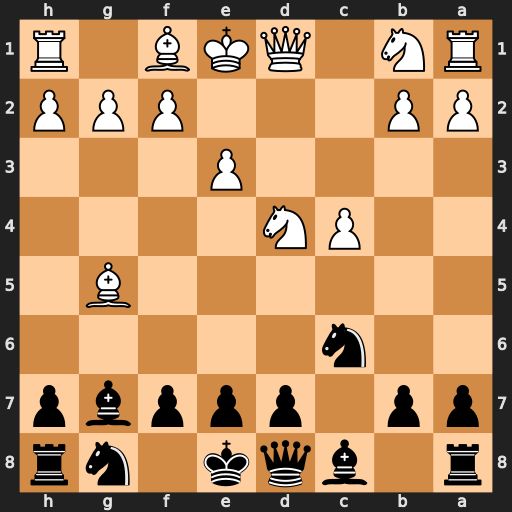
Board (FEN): r1bqk1nr/pp1pppbp/2n5/6B1/2PN4/4P3/PP3PPP/RN1QKB1R
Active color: b
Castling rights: KQkq
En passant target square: -
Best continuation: Qa5+ Qd2 Qxg5